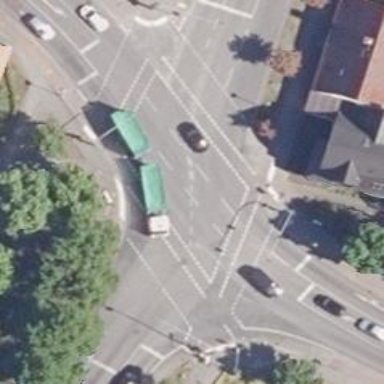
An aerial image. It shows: Crossing with traffic signals.